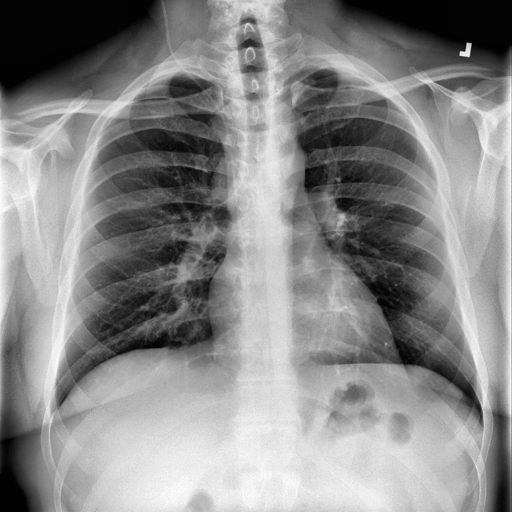
Finding: NORMAL